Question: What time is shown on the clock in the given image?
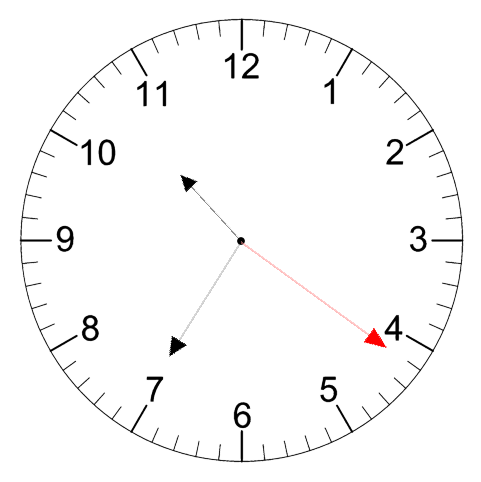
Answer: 10:35:21